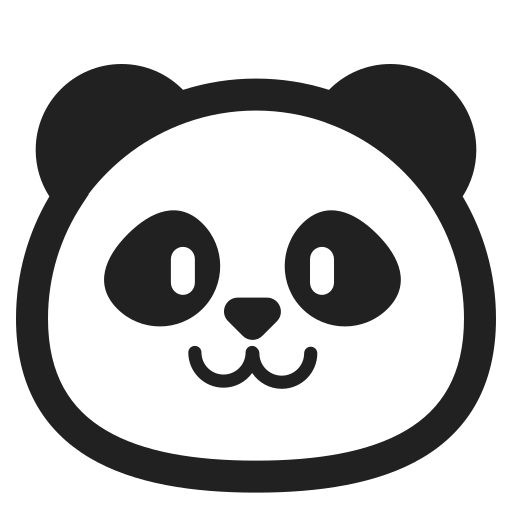
panda high contrast